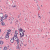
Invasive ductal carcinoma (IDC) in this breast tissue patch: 0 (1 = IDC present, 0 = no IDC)